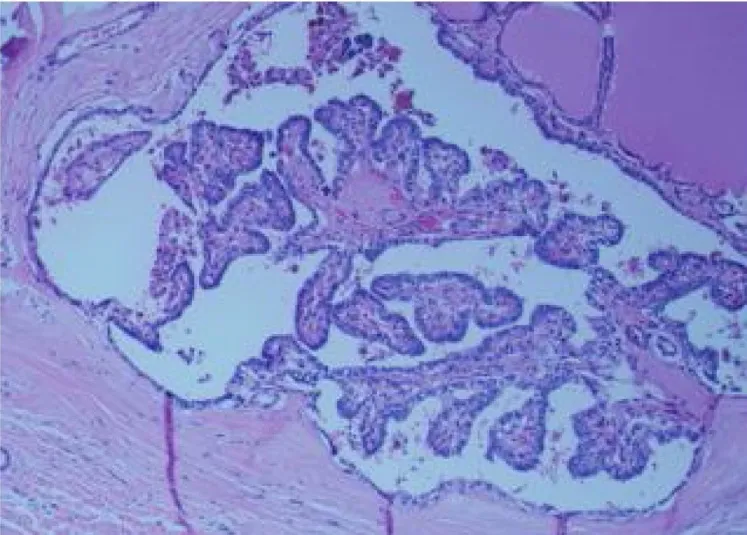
Papillary thyroid carcinoma with characteristic nuclear features (nuclear crowding, overlapping, clearing, membrane irregularities and inclusions).
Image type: pathology (h&e)